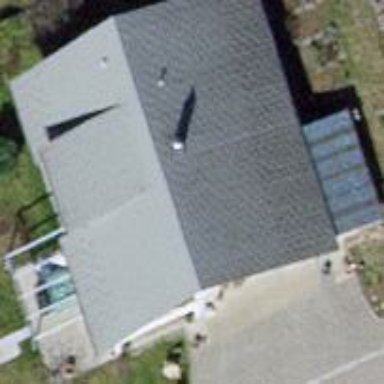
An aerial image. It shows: Gabled roofed house.